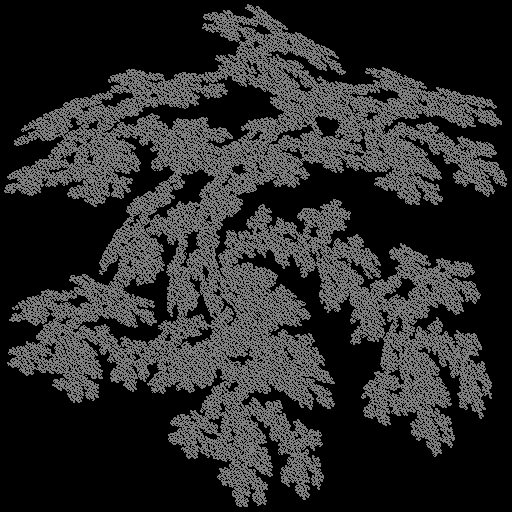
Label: pinetree